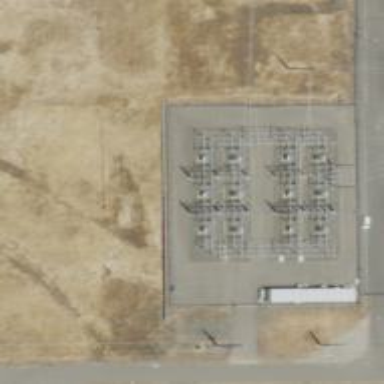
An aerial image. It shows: Switch for power supply.